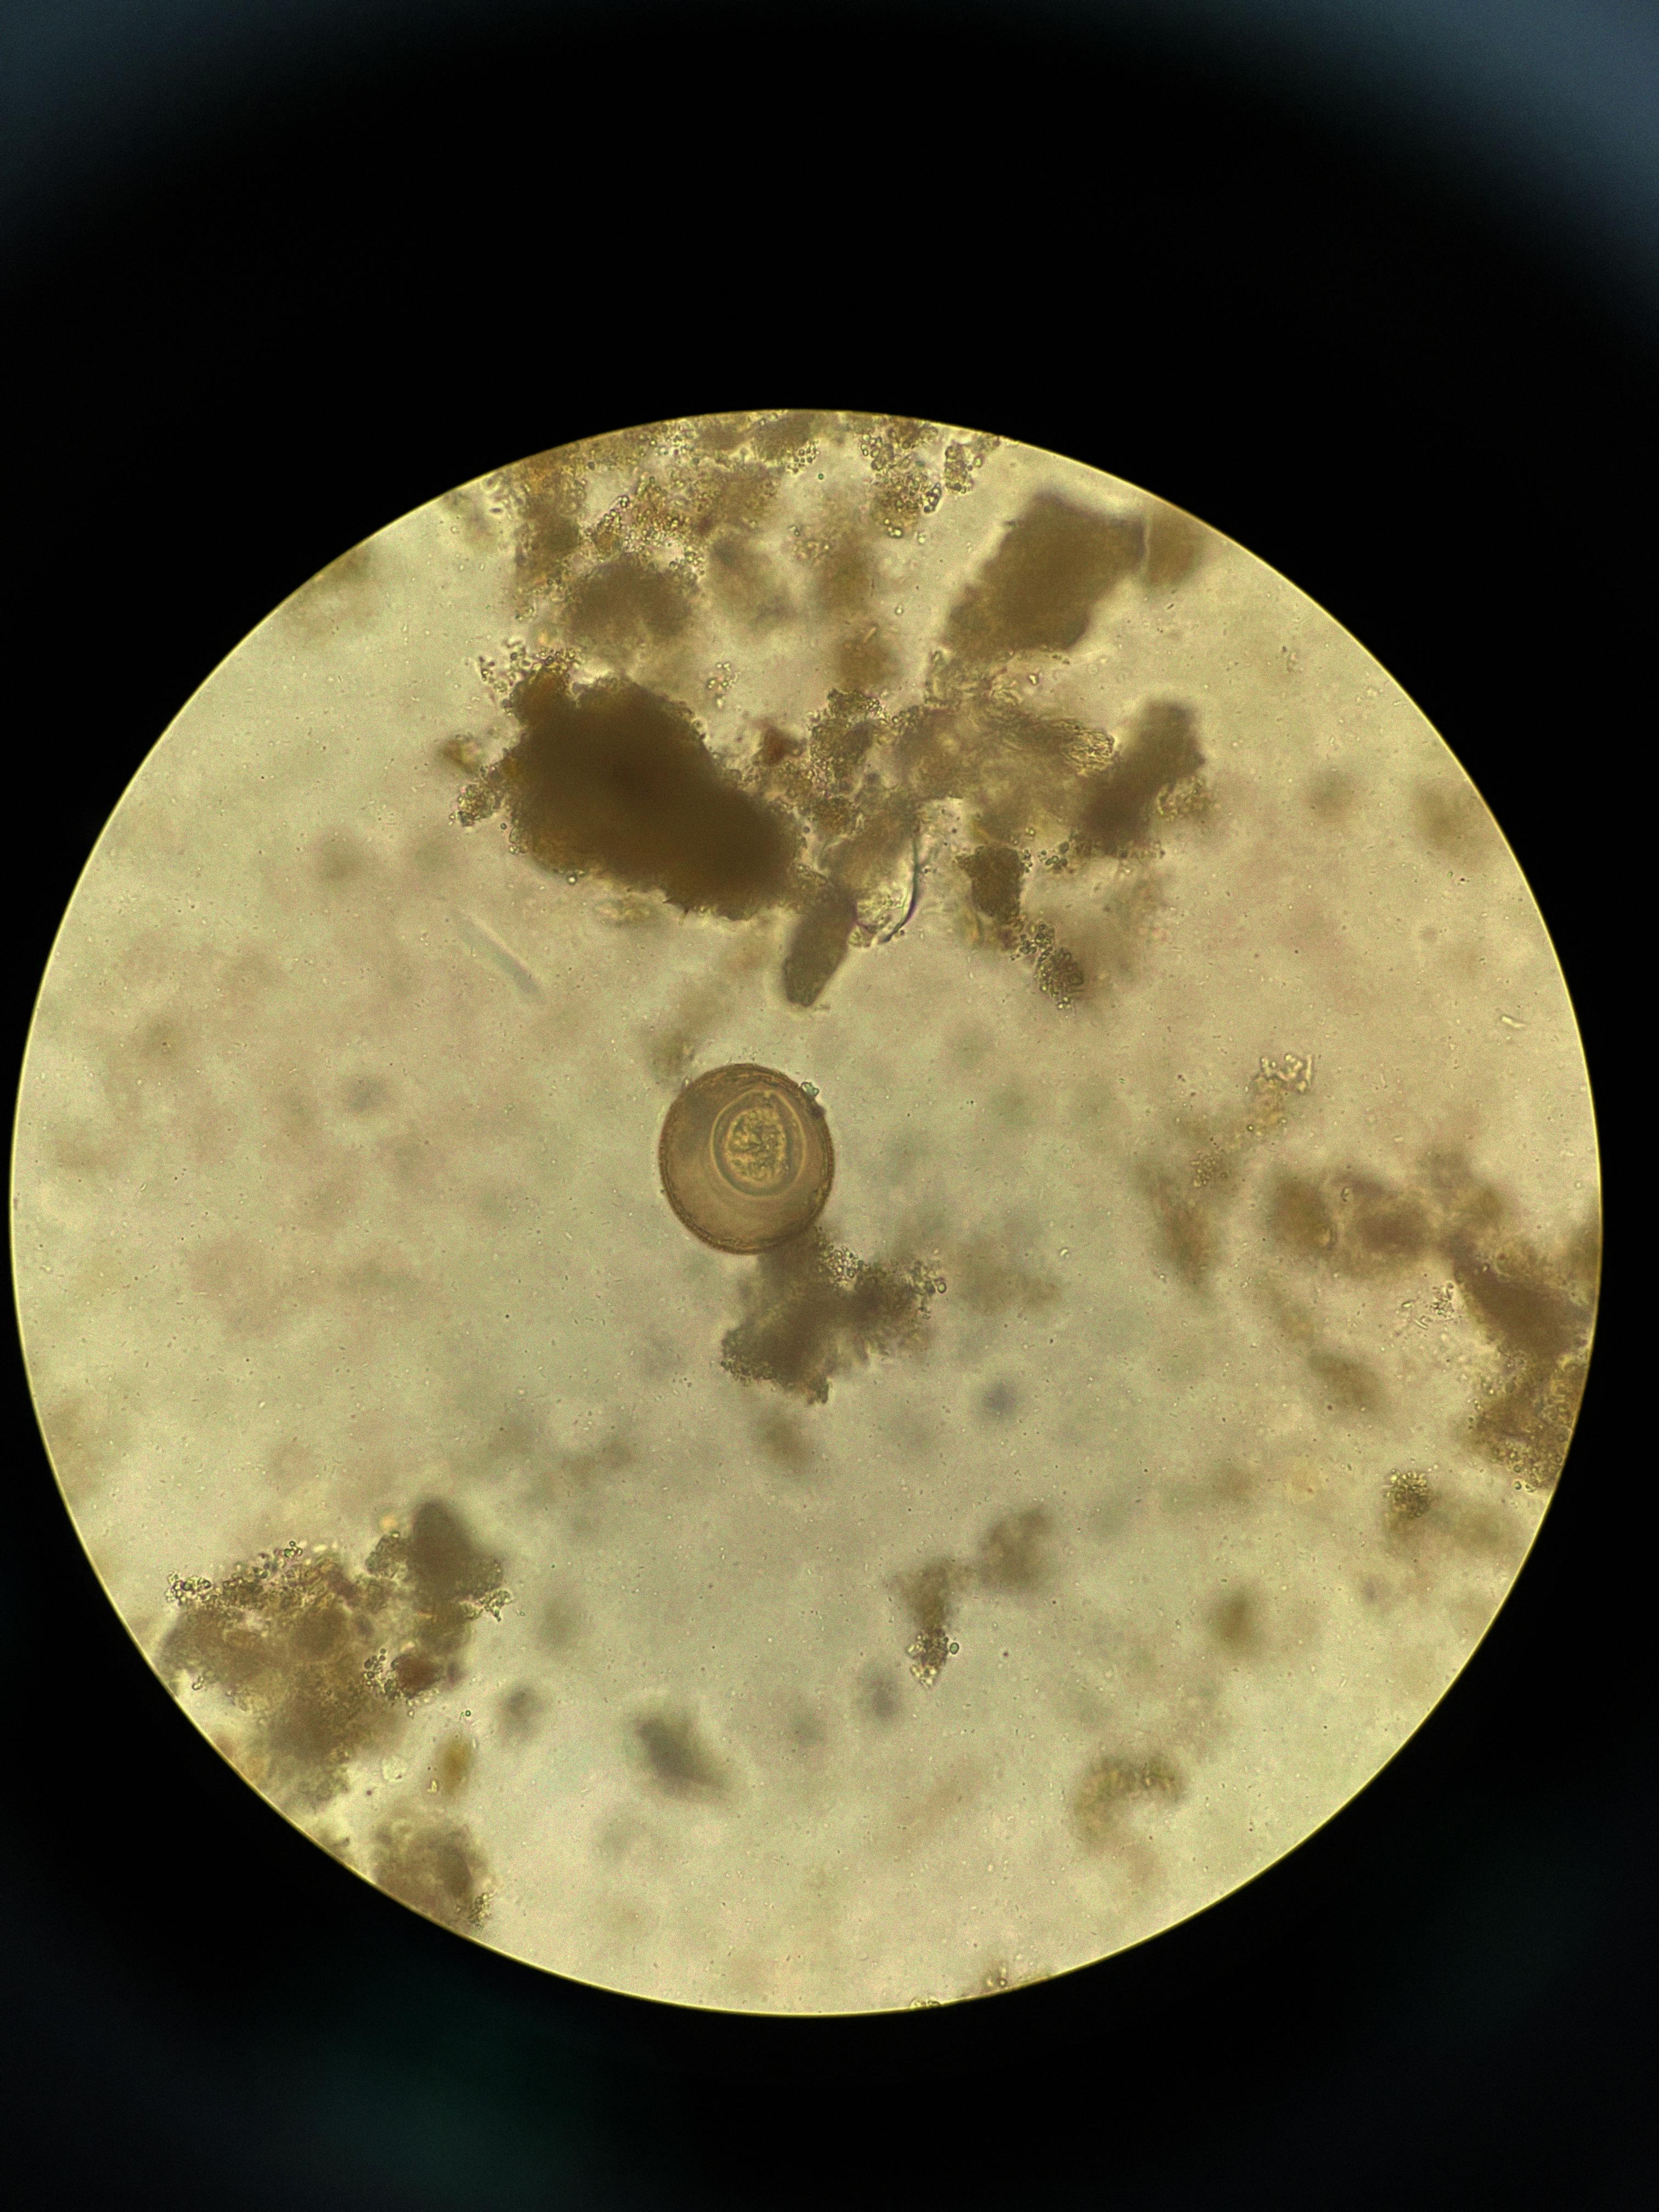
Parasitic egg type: Hymenolepis diminuta